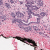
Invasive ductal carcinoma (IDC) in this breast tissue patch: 0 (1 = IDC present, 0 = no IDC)